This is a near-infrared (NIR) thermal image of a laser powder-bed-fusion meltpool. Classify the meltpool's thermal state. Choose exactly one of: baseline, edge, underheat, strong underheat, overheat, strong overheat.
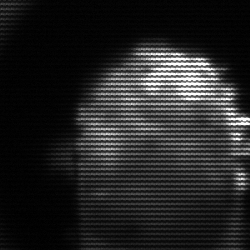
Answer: baseline